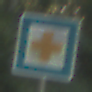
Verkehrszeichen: ErsteHilfe
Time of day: MorningAfternoon
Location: Outdoor (Nature)
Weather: Clear
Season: NotSpecified
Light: Natural